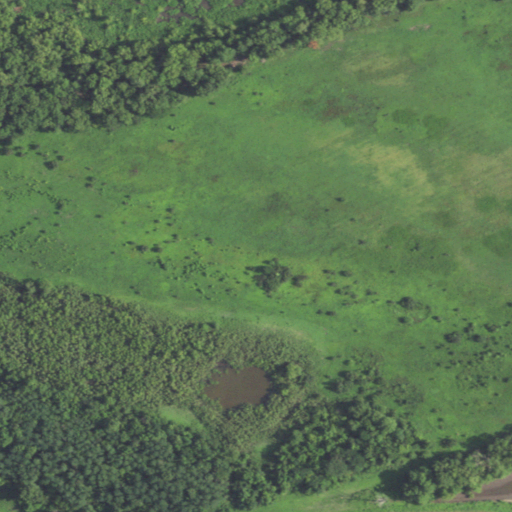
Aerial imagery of island in Illinois named Cuba Island containing pasture, woody wetlands, and herbaceous wetlands